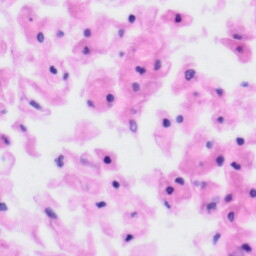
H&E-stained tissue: Tonsil